Field crop: tomato
Growth stage: 1
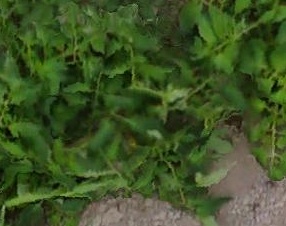
Species: tomato